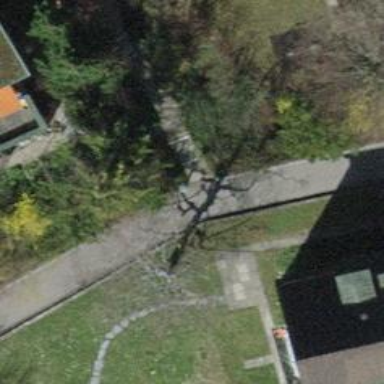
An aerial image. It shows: Steps made of paving stones.